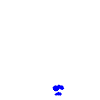
Particle: electron